Question: Like i say in title my app is behaving strangely. It all worked fine until this morning... I changed some image in my app before uploading it onto market, and then i wanted to see once again whether everything is OK...Now i dont know what to do...see the image:

And here is xml:
'''
<com.google.android.maps.MapView
android:id="@+id/mapview"
android:layout_width="fill_parent"
android:layout_height="wrap_content"
android:clickable="true"
android:enabled="false"
android:layout_alignParentTop="true"
android:layout_above="@+id/seekBar1"
android:layout_weight="5"
android:apiKey="******-********************************" >
</com.google.android.maps.MapView>
'''
Can anybody give some advice???
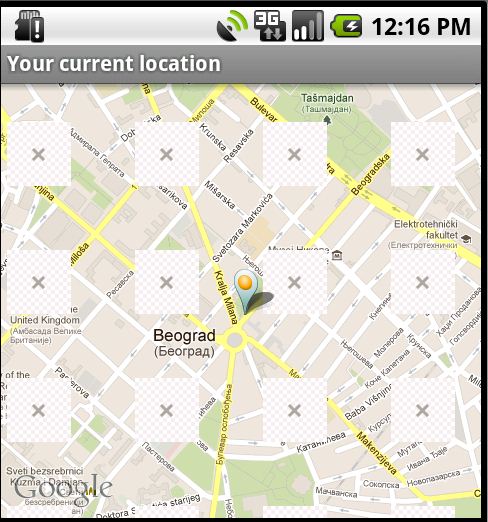
Answer: In my case I don't use mapView.setStreetView(true or false), but just use mapView.setSatelite (true) when i want to use Satelite view on the map, and set mapView.setSatelite.(false) when i want to use Street view...
I hope that this will help somebody else...
Once again thanks people for your time and help... :D